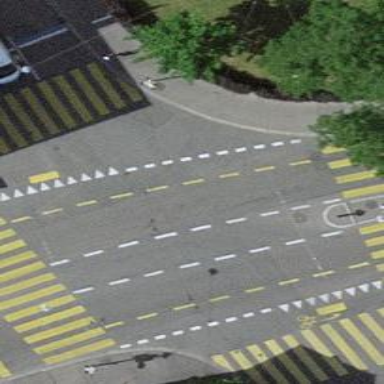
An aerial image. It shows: Road with traffic signals.